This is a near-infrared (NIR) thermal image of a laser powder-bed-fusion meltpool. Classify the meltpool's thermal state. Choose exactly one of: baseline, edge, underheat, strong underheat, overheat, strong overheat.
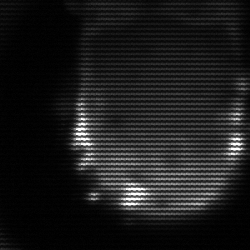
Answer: edge